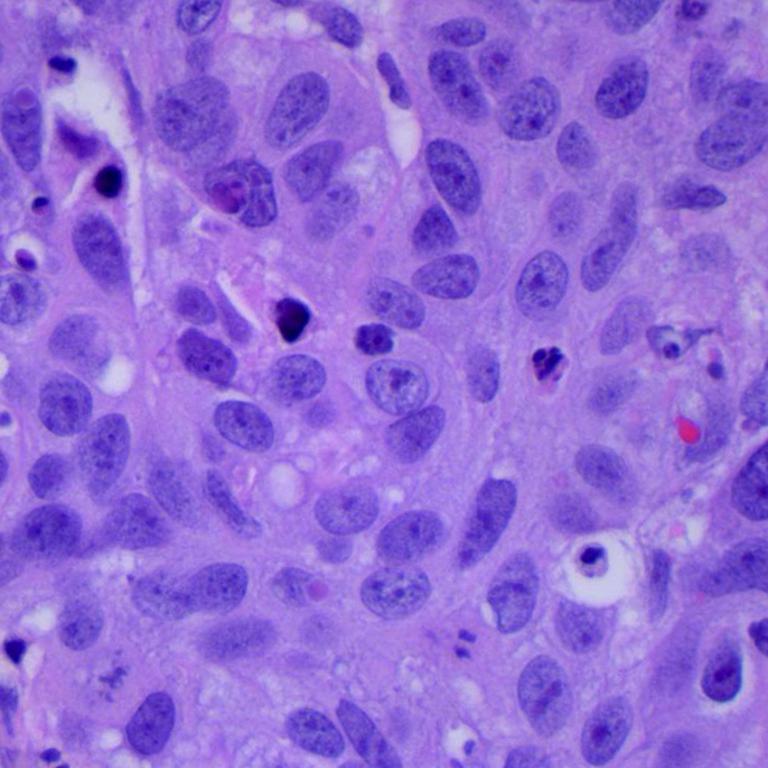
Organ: lung
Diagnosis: squamous carcinomas